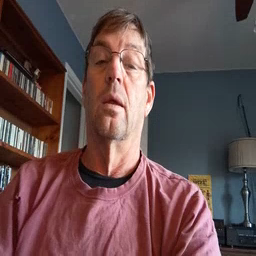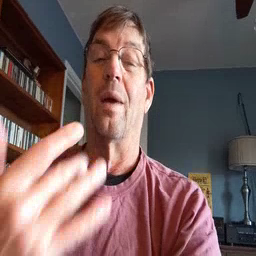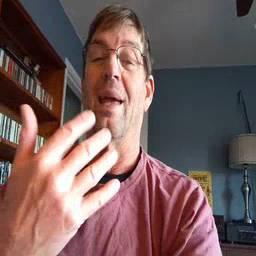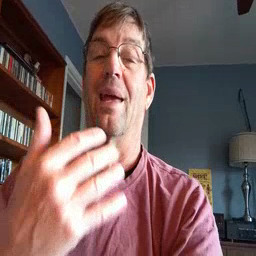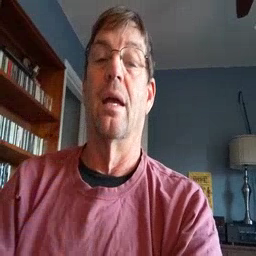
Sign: wait